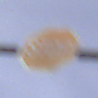
Verkehrszeichen: Stop
Umgebung: Outdoor, Suburban
Tageszeit: MorningAfternoon
Wetter: PartlyCloudy
Licht: Natural
Jahreszeit: NotSpecified
Kontrast: LowContrast